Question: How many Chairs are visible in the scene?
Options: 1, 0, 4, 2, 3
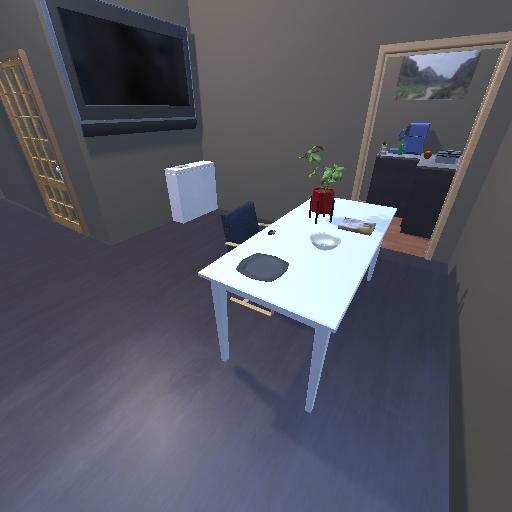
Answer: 1